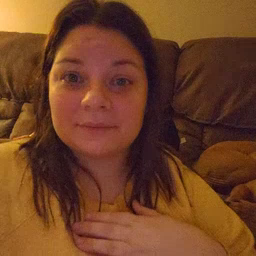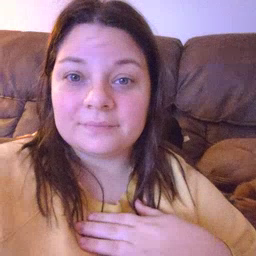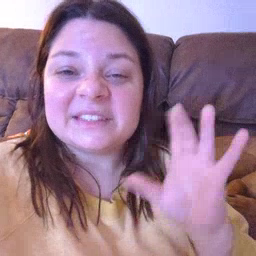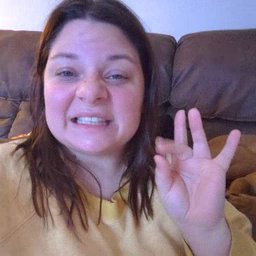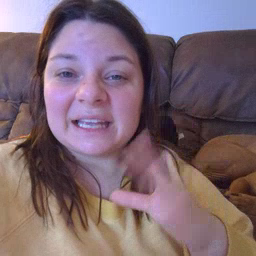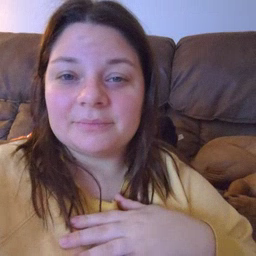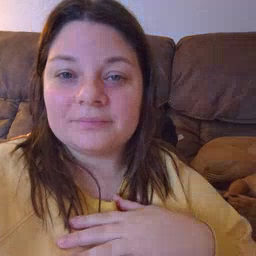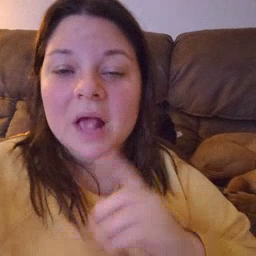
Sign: sticky